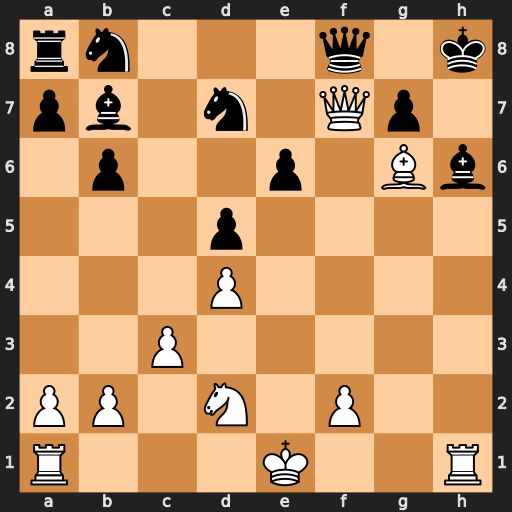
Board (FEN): rn3q1k/pb1n1Qp1/1p2p1Bb/3p4/3P4/2P5/PP1N1P2/R3K2R
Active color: w
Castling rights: KQ
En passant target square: -
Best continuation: Rxh6+ gxh6 Qh7#